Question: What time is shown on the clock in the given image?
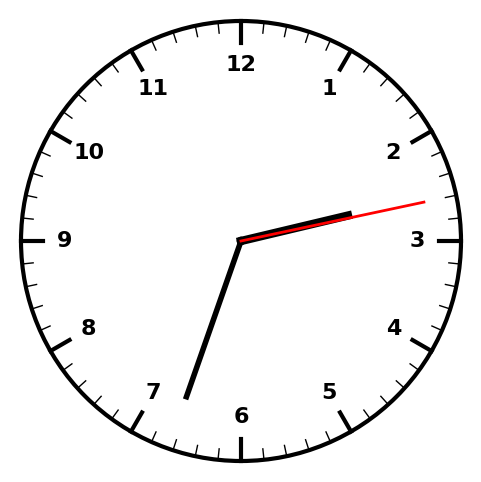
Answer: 02:33:13